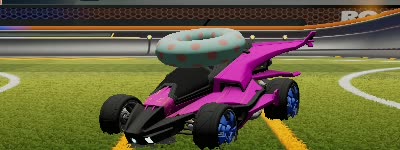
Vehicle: aftershock